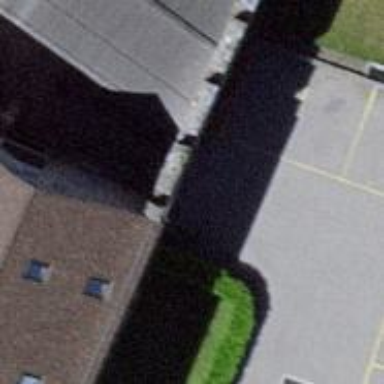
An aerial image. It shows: City wall serving as barrier.